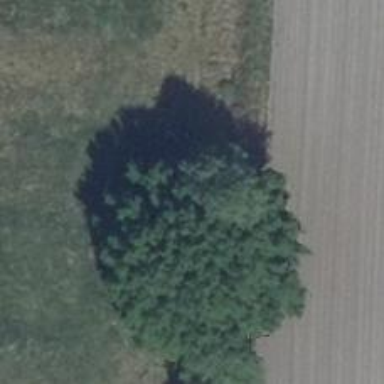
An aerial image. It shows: Hunting stand.